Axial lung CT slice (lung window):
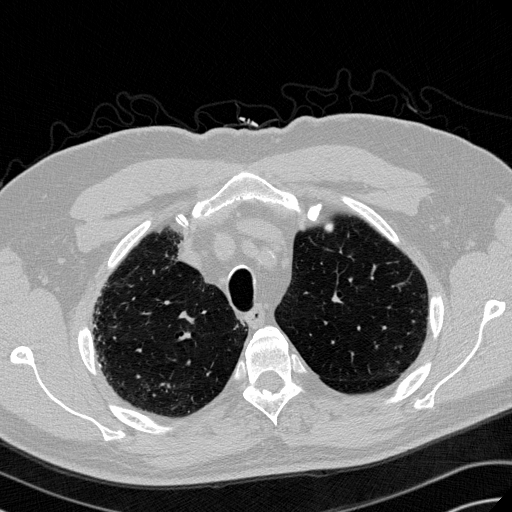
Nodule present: no